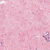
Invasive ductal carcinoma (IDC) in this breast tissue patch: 0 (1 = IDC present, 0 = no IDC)